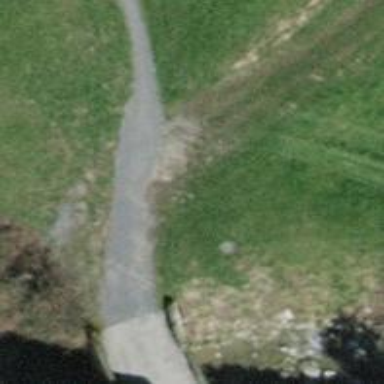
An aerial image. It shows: Gravel path.